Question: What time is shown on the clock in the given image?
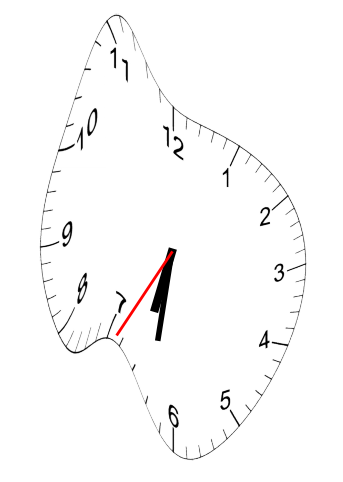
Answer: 06:31:35